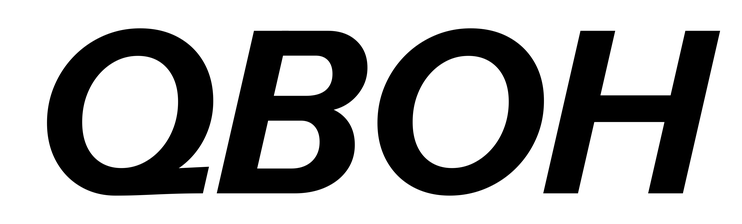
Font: InstrumentSans-Italic_Bold_Italic